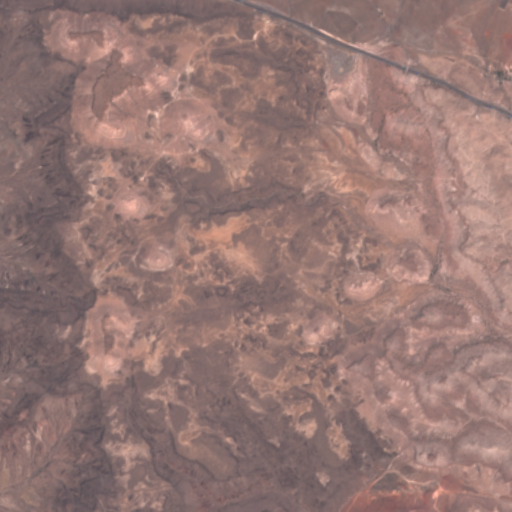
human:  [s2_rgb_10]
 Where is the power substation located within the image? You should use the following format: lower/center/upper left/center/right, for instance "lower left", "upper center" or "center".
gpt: The power substation is located in the upper center of the image.
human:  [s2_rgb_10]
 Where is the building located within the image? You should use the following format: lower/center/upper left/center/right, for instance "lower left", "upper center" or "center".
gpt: The building is located in the upper right of the image.
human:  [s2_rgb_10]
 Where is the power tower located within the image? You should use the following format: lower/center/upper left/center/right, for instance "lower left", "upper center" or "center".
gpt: There is no power tower in the image.